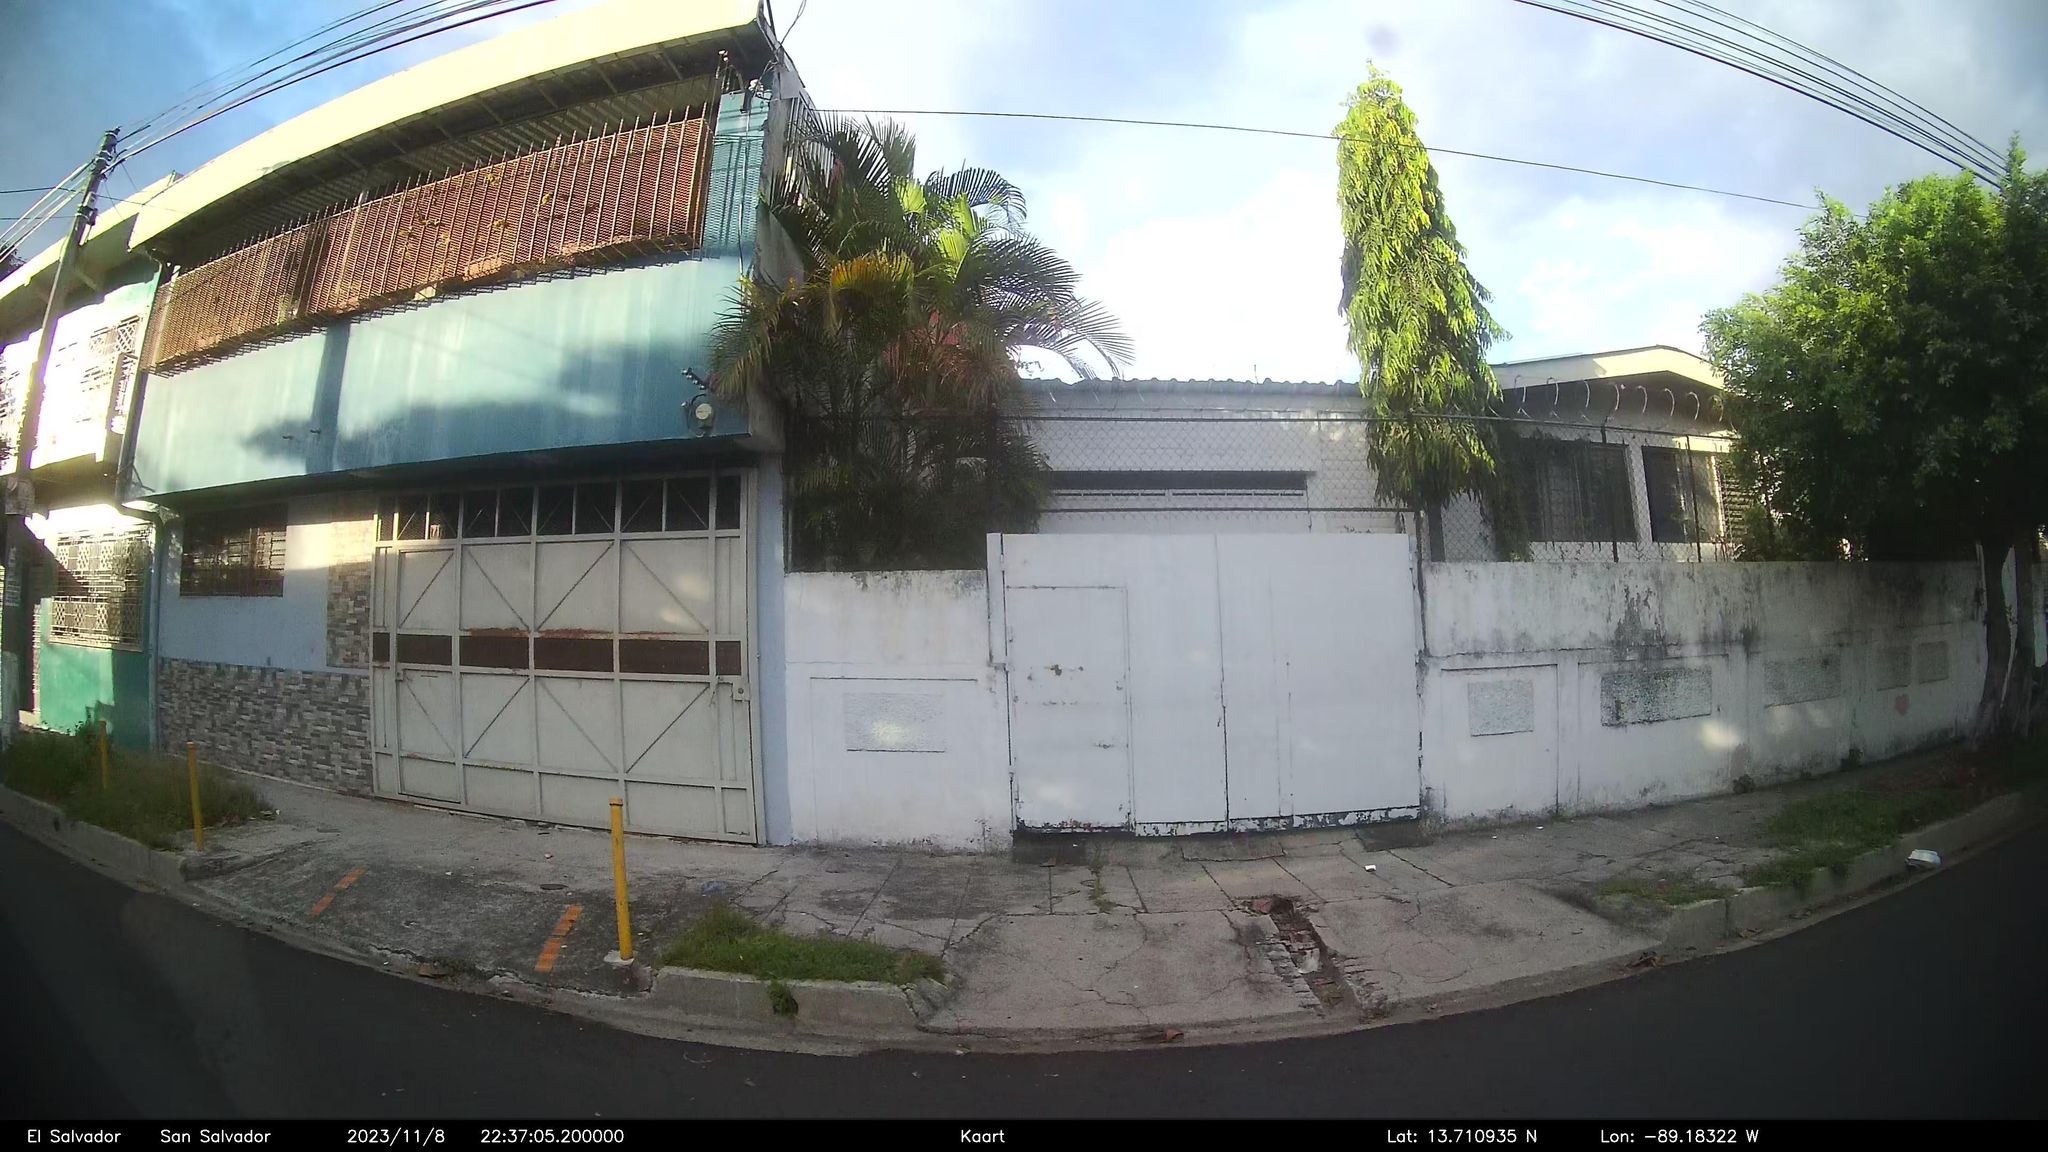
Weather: clear
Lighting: day
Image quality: good
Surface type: driving surface
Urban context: urban centre
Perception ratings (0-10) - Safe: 1.39, Lively: 2.01, Beautiful: 1.18, Boring: 1.72, Depressing: 6.76, Wealthy: 1.07